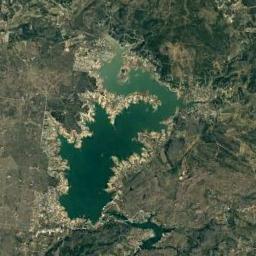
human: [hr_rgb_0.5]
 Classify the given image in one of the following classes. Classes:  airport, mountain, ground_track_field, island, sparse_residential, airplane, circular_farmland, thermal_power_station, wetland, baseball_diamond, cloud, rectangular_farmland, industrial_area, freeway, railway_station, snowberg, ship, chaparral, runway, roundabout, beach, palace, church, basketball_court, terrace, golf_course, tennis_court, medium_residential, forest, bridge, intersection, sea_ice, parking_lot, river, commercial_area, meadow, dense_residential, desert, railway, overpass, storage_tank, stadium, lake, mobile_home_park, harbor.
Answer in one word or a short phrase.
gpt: lake